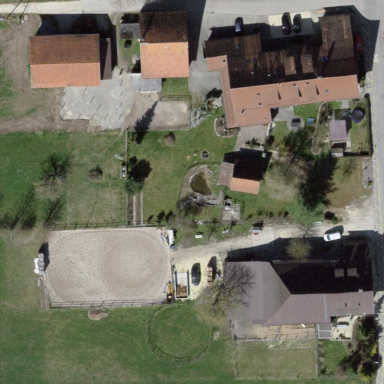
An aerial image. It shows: Farmyard area.